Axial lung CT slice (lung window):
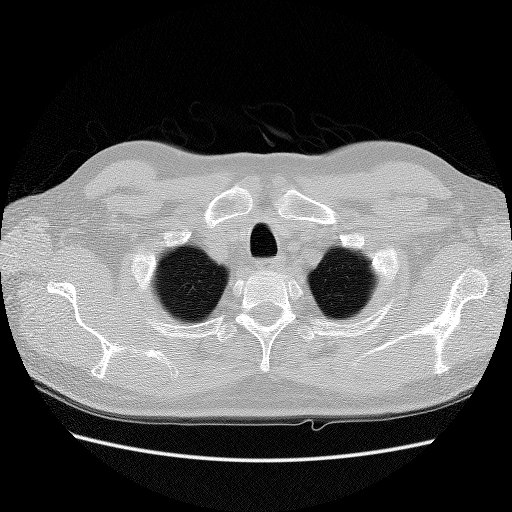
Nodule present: no